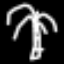
Label: palm tree